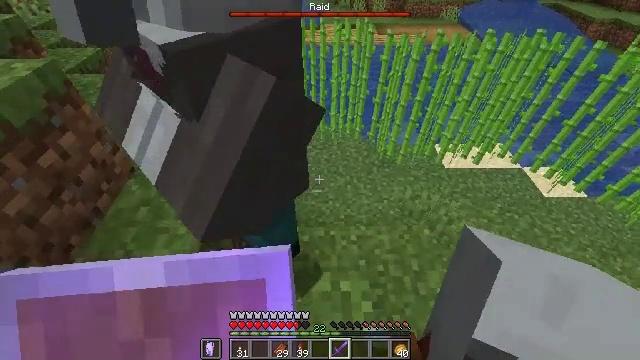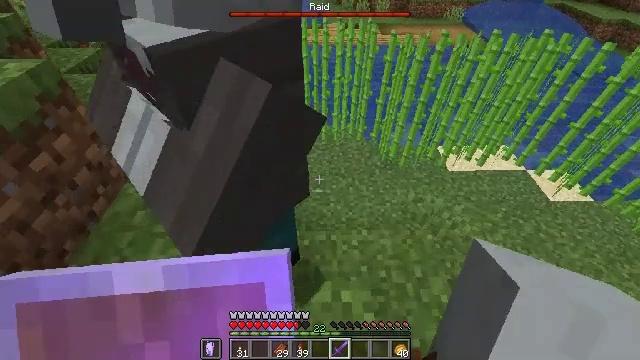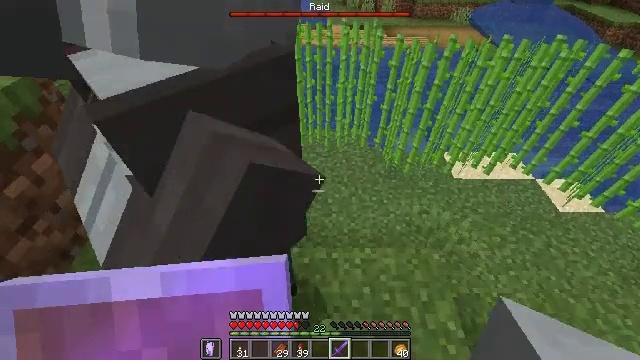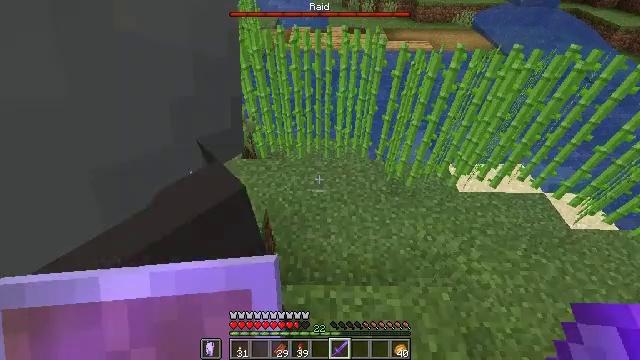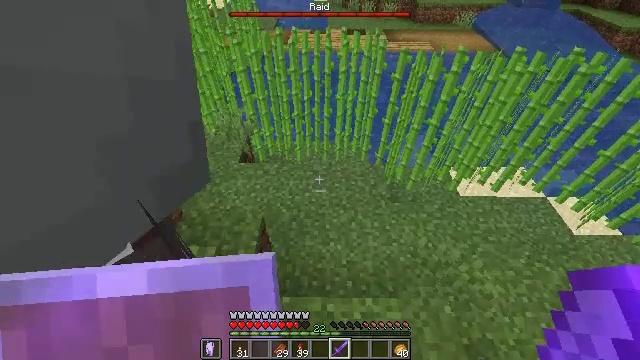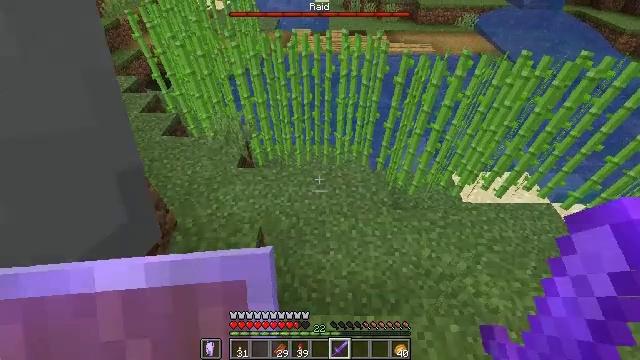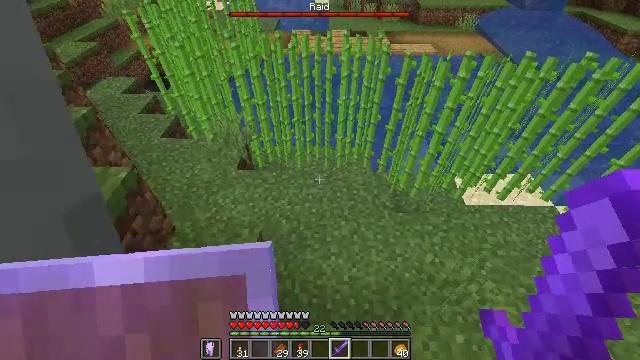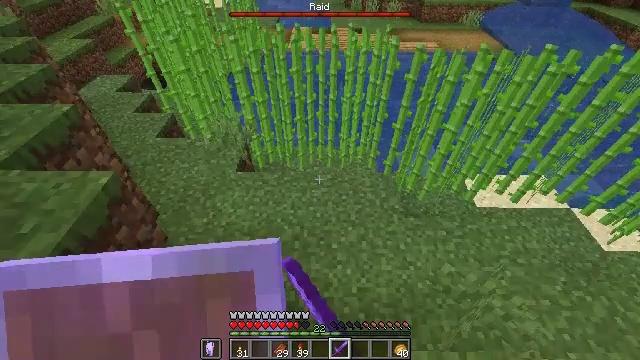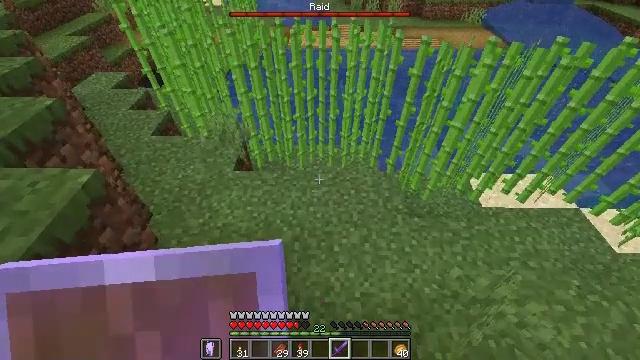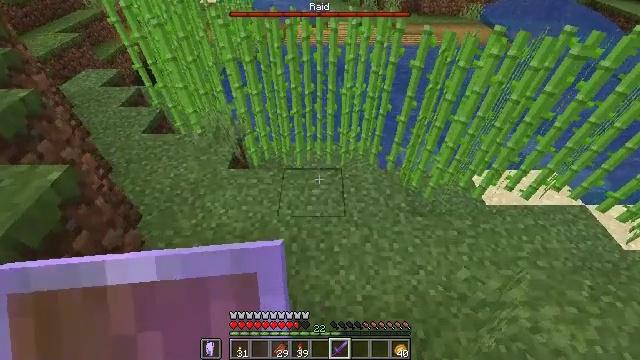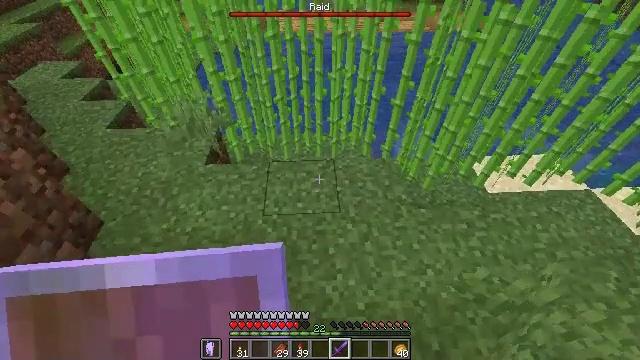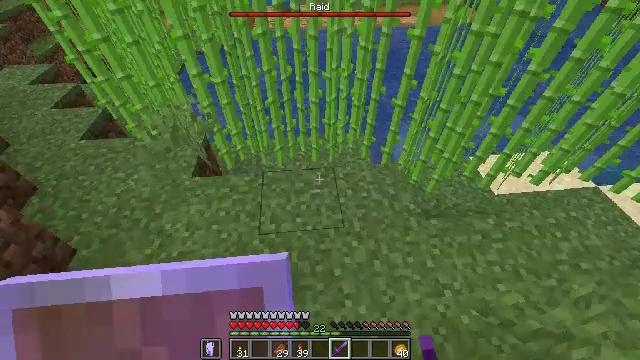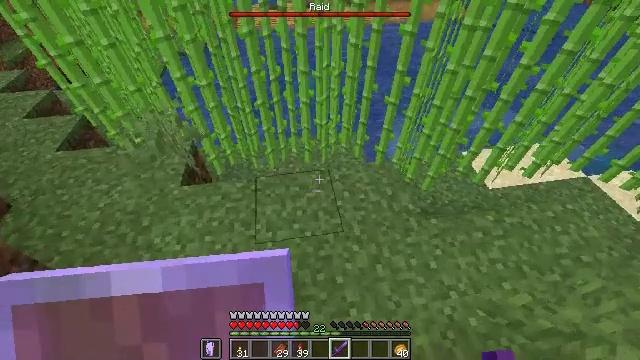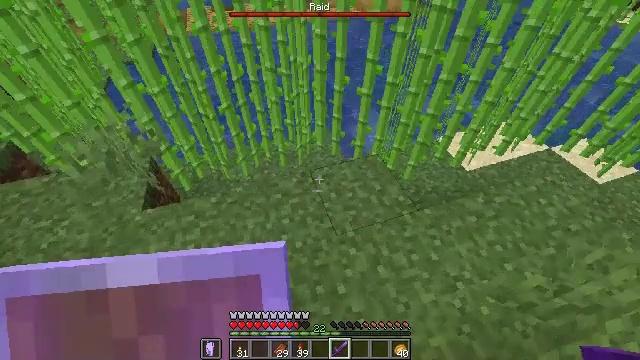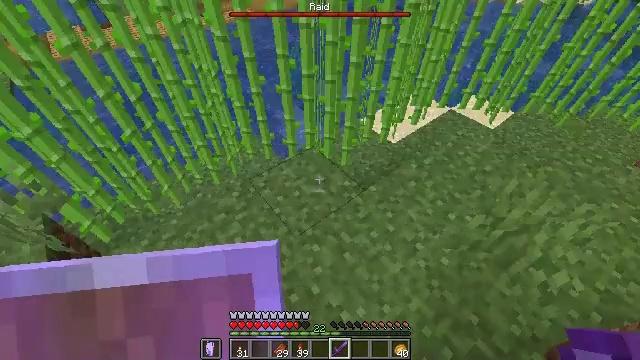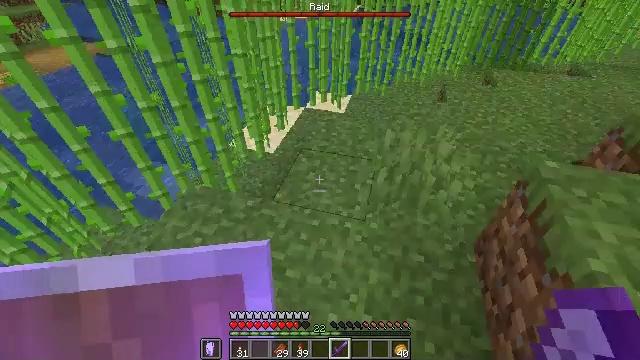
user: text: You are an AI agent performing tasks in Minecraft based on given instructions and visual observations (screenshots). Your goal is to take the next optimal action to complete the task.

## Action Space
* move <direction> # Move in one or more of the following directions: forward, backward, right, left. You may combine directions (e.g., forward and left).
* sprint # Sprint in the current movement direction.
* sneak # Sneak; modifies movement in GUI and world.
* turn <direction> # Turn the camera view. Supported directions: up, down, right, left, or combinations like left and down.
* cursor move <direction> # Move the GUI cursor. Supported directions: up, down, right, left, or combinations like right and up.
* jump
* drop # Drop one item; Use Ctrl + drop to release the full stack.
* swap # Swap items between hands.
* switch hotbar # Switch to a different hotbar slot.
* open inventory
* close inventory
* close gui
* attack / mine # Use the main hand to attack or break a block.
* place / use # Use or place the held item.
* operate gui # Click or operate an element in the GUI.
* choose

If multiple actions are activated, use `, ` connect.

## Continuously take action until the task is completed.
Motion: motion action
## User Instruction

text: Kill mobs.
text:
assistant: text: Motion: move forward
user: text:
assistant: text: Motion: move forward
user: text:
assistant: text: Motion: move forward
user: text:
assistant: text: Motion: move forward
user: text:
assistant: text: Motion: move forward and move left
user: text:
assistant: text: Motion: move forward and move left, attack / mine
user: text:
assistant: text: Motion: move forward and move left, attack / mine
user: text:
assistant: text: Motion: move forward and move left, attack / mine
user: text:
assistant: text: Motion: move forward and move left
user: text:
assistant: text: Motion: move forward and move left, turn right
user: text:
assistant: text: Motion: move forward and move left, turn right
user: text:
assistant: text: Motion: move forward and move left, turn right
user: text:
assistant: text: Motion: move forward and move left, turn right
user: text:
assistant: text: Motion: move forward and move left, turn right
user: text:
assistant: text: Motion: move left, turn right and up
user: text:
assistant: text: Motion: turn right and up
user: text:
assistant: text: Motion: turn right and up
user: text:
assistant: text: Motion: turn up
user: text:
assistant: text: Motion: no_op
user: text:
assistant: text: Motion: turn right
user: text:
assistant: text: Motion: no_op
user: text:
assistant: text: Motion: no_op
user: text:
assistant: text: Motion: turn right
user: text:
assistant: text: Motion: turn right and up
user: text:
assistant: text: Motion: turn right and up
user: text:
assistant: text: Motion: move forward, turn right and up
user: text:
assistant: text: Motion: move forward, turn up
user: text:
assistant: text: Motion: move forward, turn left and up
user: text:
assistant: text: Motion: move forward, turn left and up
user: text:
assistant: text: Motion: move forward, turn left and up